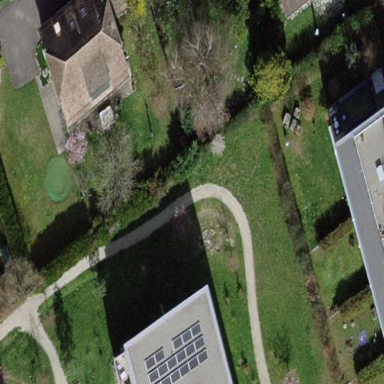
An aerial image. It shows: Garden enclosed by fence.